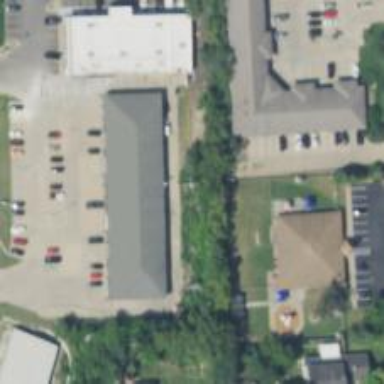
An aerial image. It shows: Swimming pool shop.